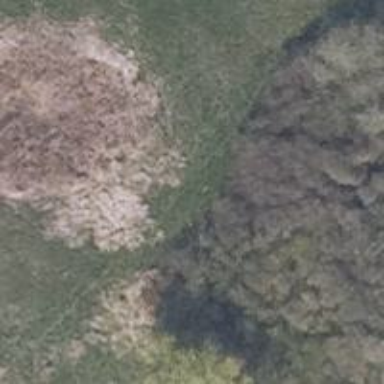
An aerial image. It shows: Landscape with heath vegetation.